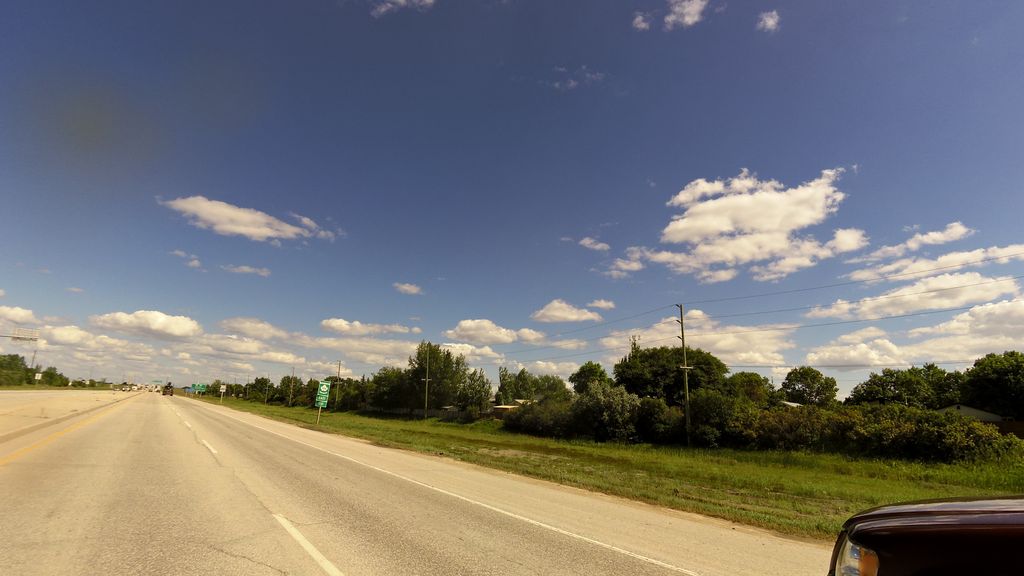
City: winnipeg